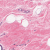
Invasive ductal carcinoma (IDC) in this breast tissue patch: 0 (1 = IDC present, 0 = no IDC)